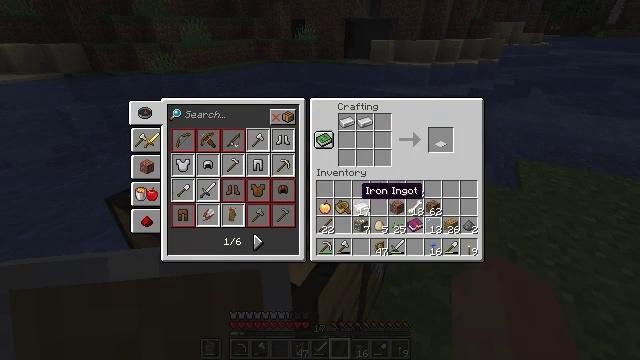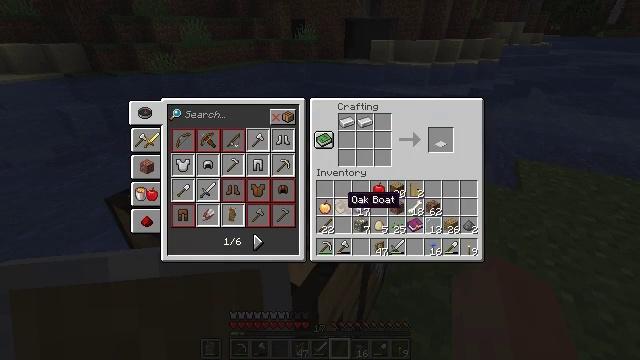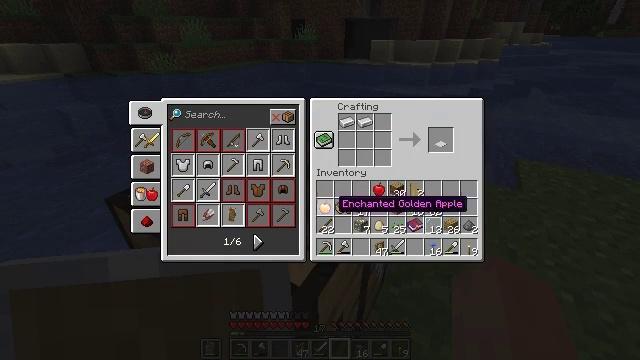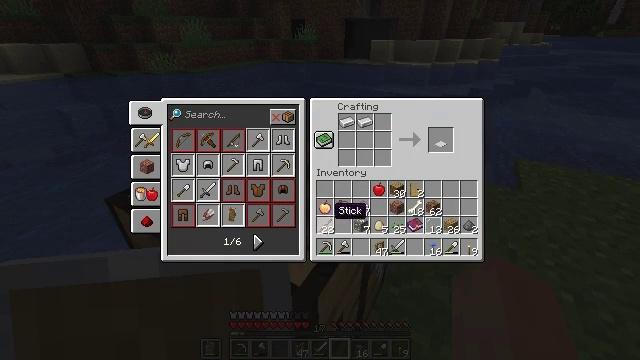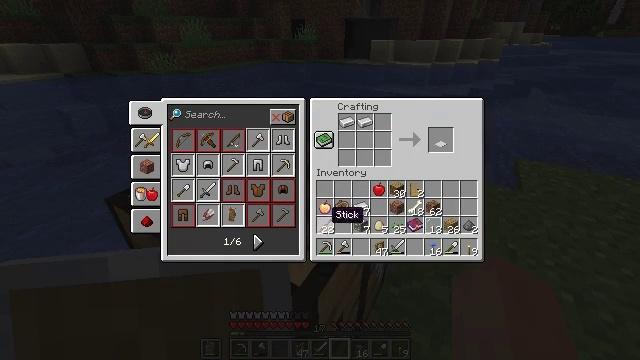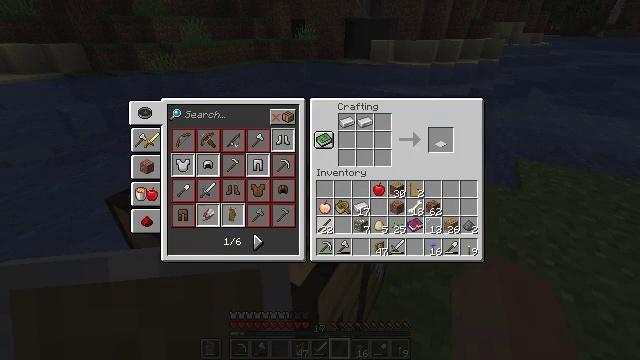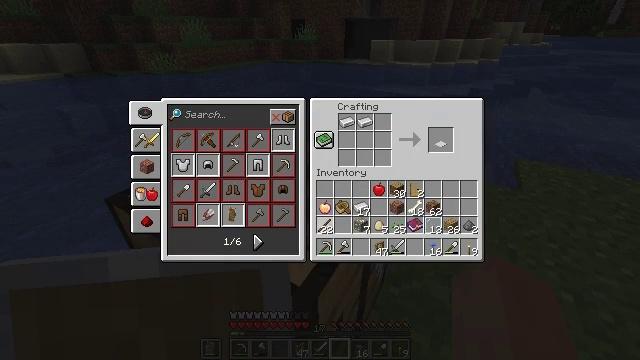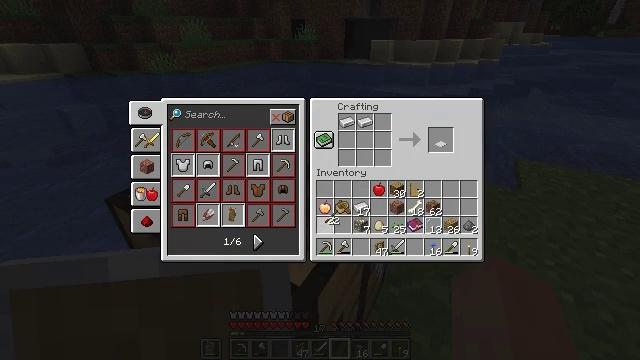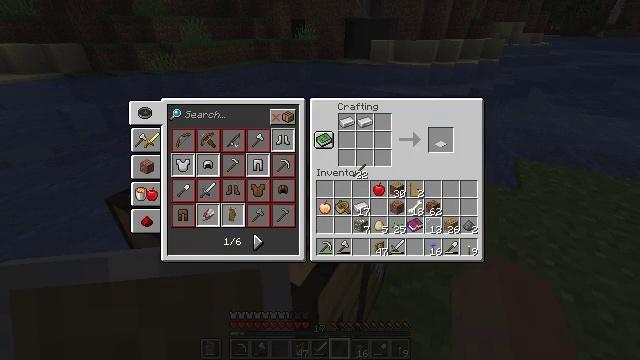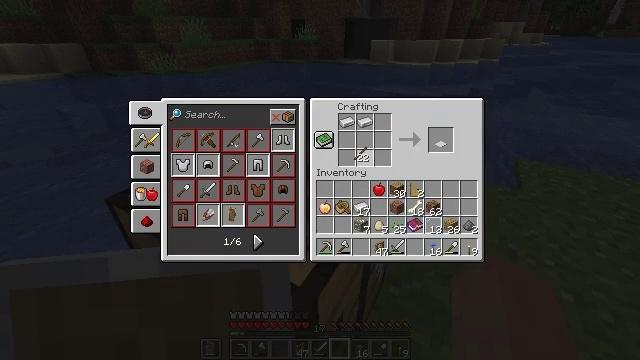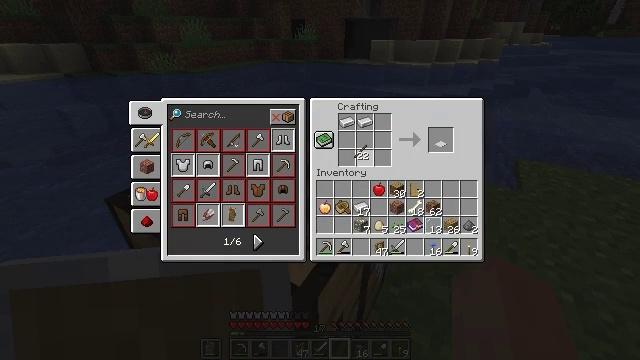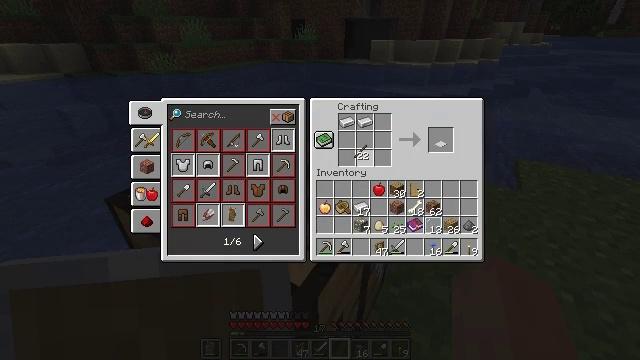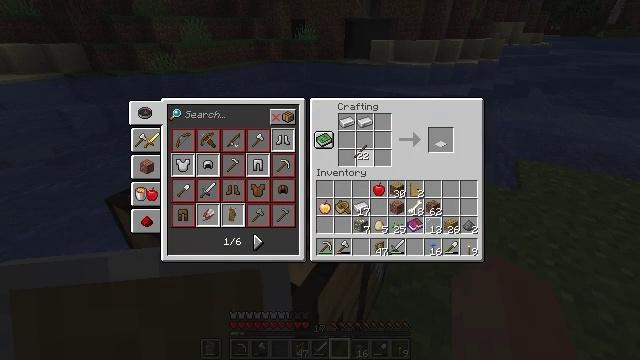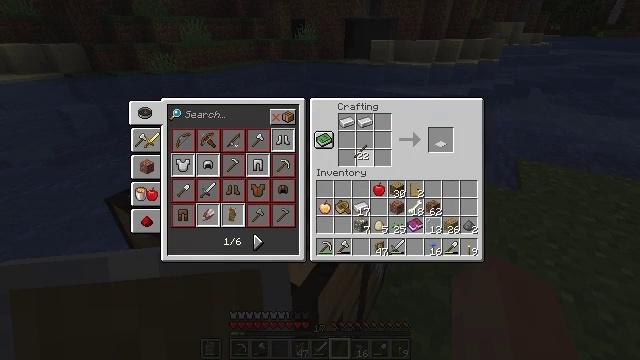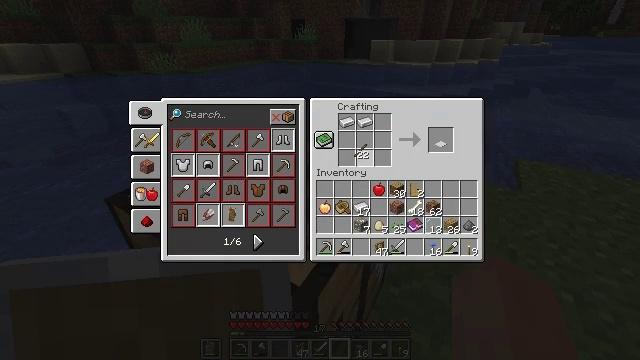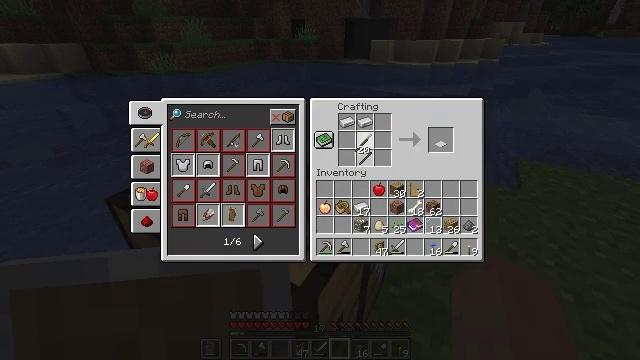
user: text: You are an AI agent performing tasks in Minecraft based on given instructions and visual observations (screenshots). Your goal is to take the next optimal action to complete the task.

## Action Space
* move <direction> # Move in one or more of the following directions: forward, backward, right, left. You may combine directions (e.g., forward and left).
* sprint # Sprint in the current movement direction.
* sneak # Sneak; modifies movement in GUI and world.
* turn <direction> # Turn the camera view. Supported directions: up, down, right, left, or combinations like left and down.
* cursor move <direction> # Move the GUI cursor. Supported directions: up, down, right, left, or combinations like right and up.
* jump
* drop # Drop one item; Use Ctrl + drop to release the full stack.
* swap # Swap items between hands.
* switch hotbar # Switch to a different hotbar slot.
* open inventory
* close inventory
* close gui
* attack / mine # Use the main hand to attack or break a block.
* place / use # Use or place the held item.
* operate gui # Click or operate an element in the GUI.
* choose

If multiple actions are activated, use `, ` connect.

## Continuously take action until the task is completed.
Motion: motion action
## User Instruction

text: Craft an iron hoe.
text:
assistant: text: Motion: cursor move left and down
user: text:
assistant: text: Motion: cursor move left
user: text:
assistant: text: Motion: no_op
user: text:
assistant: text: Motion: no_op
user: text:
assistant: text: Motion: operate gui
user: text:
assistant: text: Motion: operate gui
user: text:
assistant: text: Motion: cursor move right and up, operate gui
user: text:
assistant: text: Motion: cursor move right and up
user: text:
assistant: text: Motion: cursor move up
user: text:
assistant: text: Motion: no_op
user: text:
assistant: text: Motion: no_op
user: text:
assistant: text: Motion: no_op
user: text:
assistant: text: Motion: choose
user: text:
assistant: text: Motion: choose
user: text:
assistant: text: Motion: choose
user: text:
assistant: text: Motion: choose
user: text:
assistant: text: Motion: choose
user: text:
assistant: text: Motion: no_op
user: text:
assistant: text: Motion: no_op
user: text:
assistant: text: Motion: no_op
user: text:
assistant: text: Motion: no_op
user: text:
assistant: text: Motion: cursor move down
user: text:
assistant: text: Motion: cursor move down
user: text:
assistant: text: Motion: cursor move down
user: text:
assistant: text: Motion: no_op
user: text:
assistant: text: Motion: no_op
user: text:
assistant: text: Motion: no_op
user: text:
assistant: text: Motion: operate gui
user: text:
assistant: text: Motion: operate gui
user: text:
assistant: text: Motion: no_op